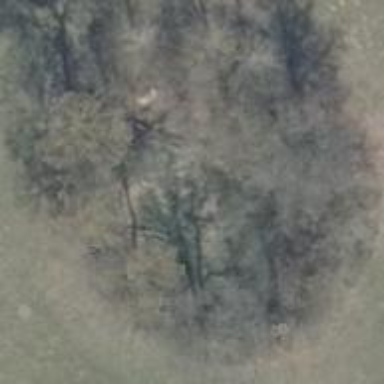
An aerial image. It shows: Patch of scrub vegetation.